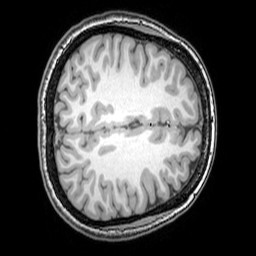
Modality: T1w
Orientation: axial
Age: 23
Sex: female
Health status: healthy
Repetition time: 0.081 s
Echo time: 0.037 s